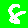
Digit: 8